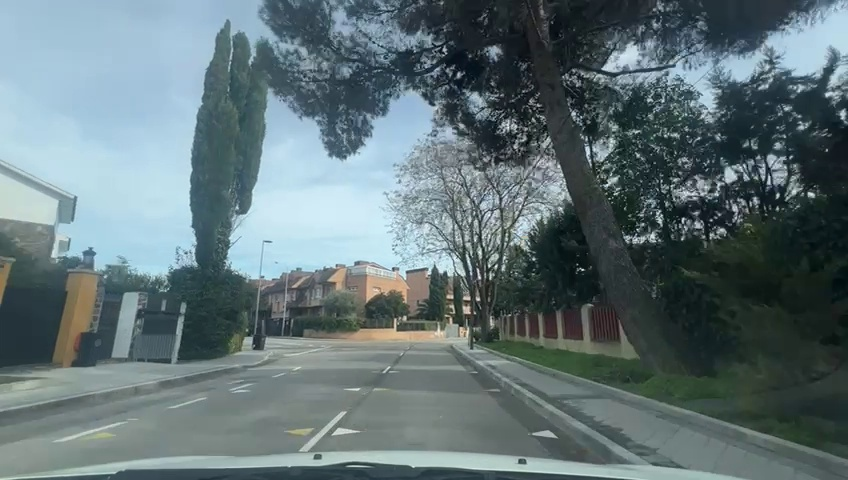
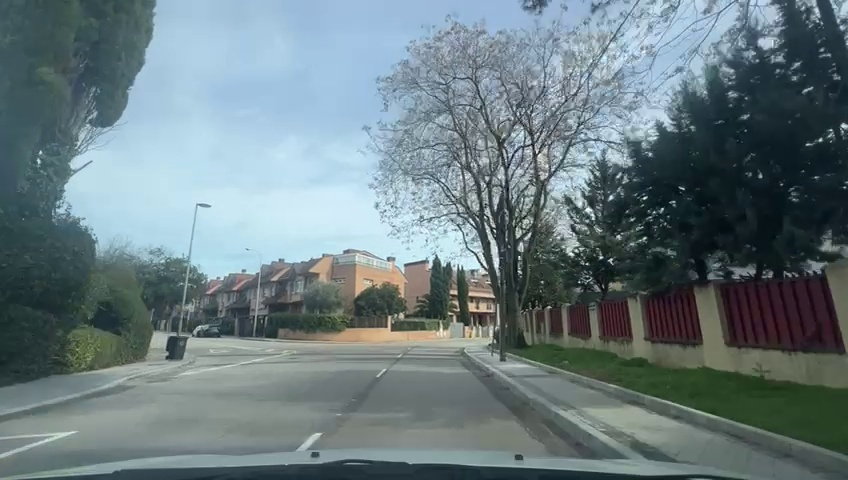
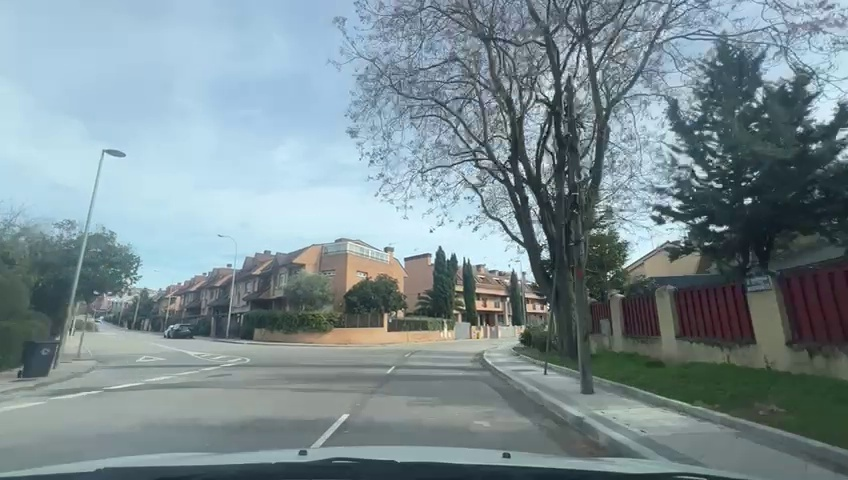
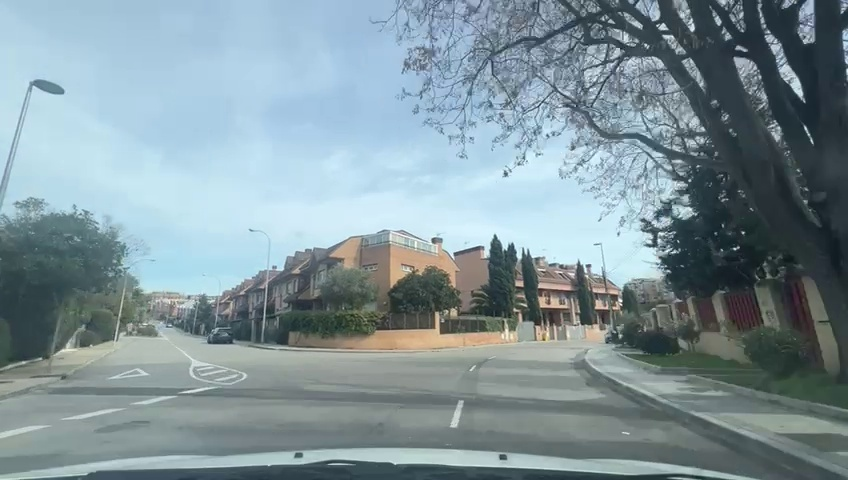
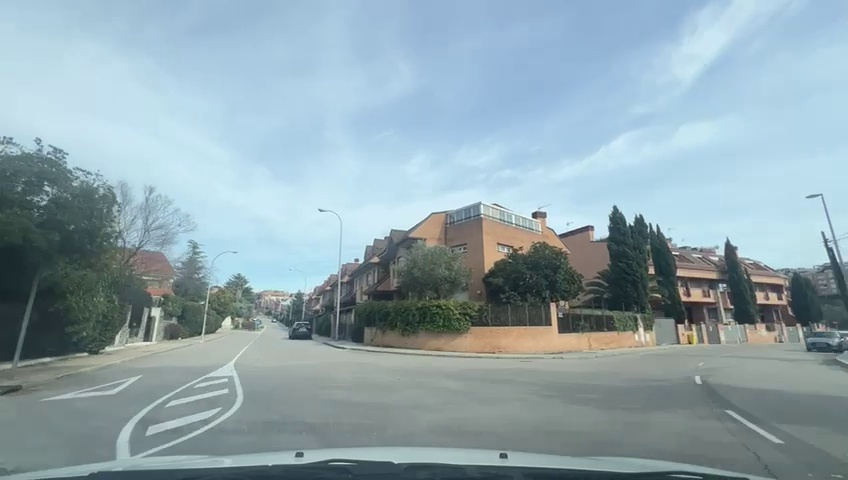
Situation: Intersection road
Question: Is there an intersection ahead in the ego direction of travel?
Answer: Yes
Reasoning: The ego vehicle is travelling towards an intersection to the left

Situation: Intersection road
Question: Do lane markings remain continuous through the intersection in the ego lane?
Answer: Yes
Reasoning: lane markings continue thorugh the intersection in n¡the right direction but ego vehicle is travelling left

Situation: Intersection road
Question: Is there a visible gap or discontinuity in the ego lane markings?
Answer: Yes
Reasoning: Ego lane markings are clearly discontinuous

Situation: Intersection road
Question: Do lane markings from two different lanes converge into a single lane?
Answer: No
Reasoning: There is no evidence of two lanes converging into a single lane